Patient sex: F
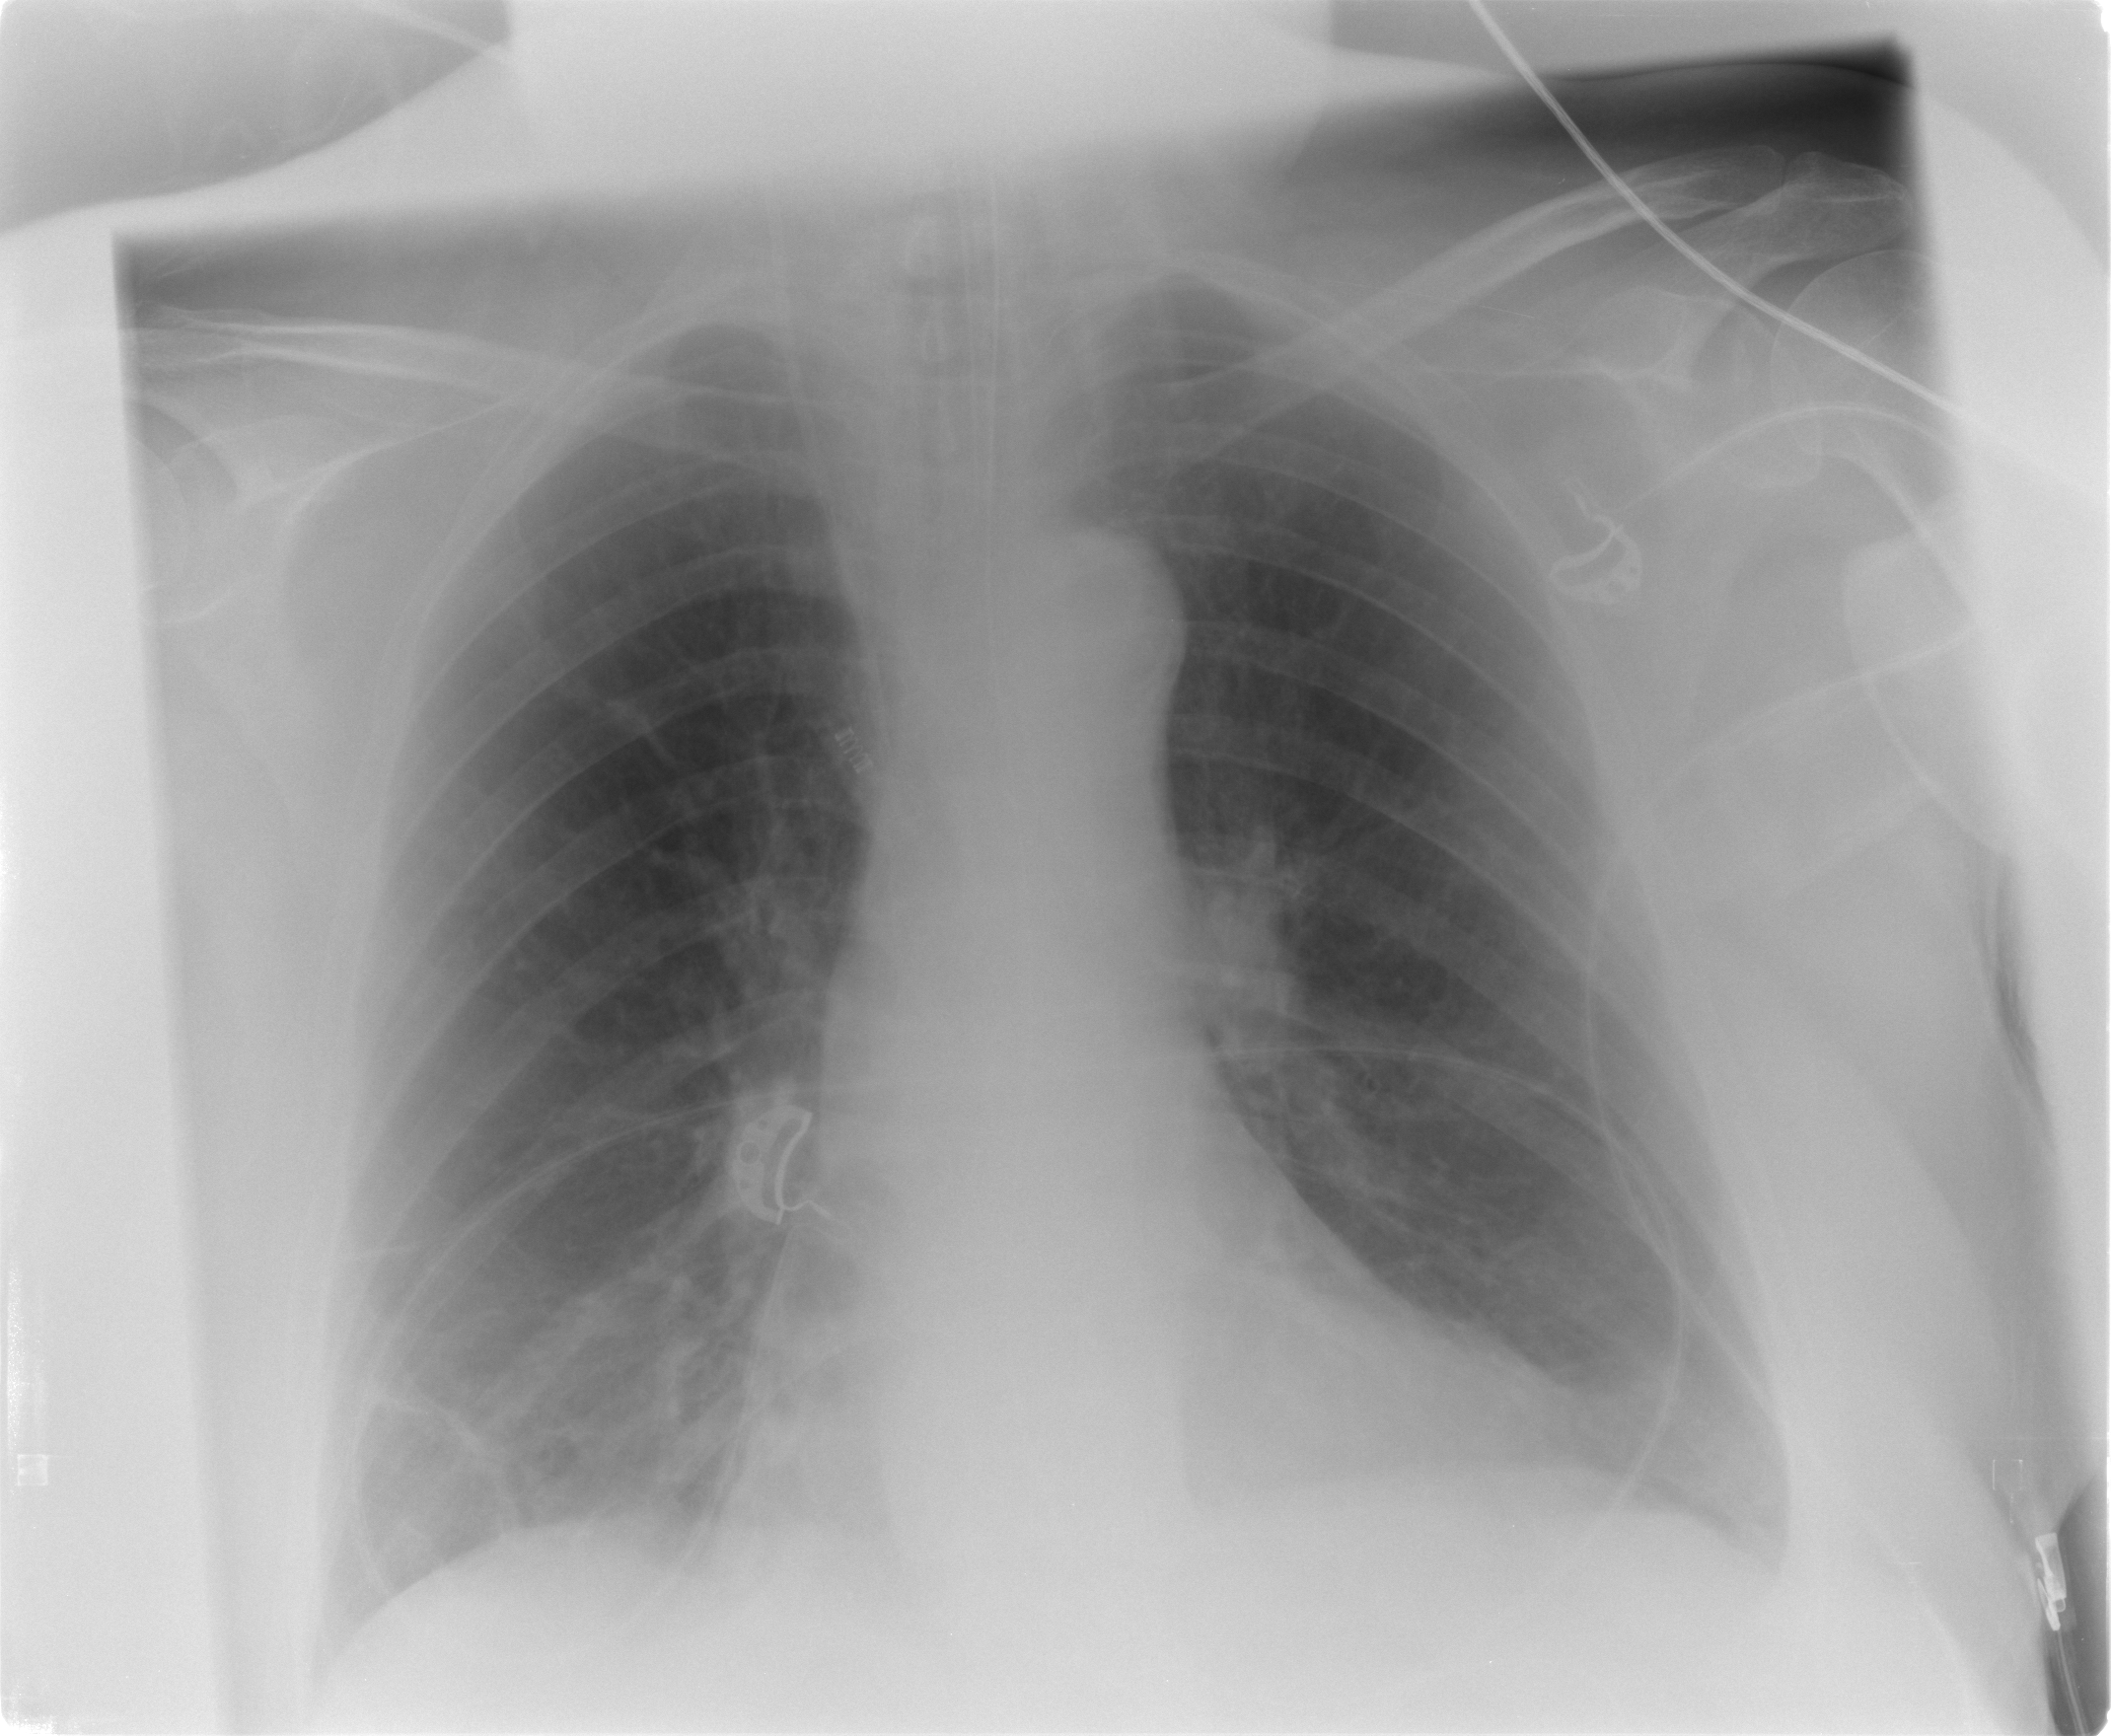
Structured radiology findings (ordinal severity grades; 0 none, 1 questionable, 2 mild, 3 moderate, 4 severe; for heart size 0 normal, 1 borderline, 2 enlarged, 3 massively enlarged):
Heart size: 0
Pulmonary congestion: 0
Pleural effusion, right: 0
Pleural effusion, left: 1
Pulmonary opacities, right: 0
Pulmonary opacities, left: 0
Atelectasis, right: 2
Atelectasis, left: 2